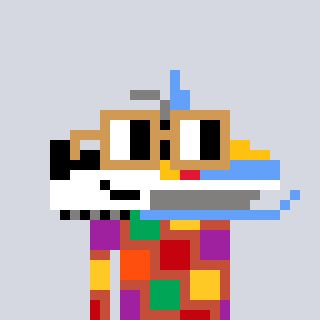
a pixel art character with square brown glasses, a snowmobile-shaped head and a rust-colored body on a cool background